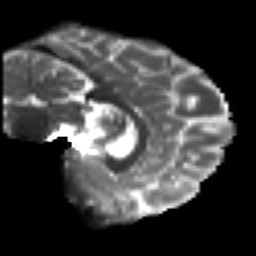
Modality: T2w
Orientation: sagittal
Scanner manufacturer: siemens
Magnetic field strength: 3 T
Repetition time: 7.8 s
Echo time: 0.09 s